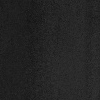
Atmospheric dust classification: dusty